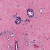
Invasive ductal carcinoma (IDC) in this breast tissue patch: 0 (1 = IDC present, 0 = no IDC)